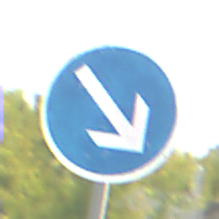
Verkehrszeichen: VorgeschriebeneVorbeifahrtRechts
Umgebung: Outdoor, Suburban
Tageszeit: Midday
Wetter: PartlyCloudy
Licht: Natural
Jahreszeit: Summer
Kontrast: HighContrast